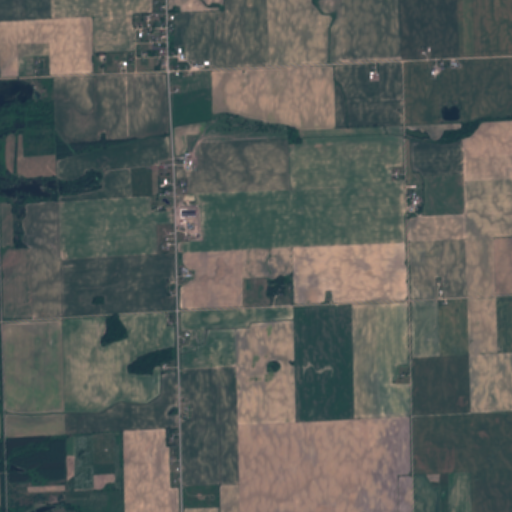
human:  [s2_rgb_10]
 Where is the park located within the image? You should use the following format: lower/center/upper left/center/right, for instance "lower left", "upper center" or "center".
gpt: The park is located in the upper right of the image.
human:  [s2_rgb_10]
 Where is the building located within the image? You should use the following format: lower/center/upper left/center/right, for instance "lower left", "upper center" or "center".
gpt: There is no building in the image.